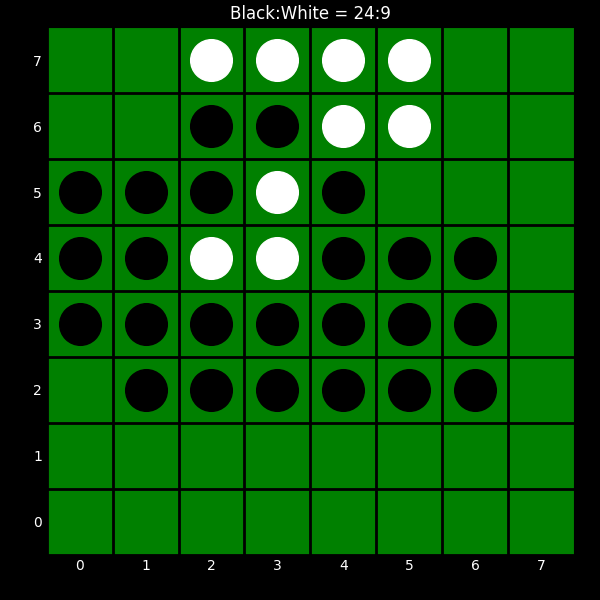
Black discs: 24
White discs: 9